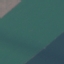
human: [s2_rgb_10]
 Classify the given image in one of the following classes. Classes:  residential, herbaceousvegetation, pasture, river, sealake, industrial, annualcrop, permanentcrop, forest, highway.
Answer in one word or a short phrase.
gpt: AnnualCrop